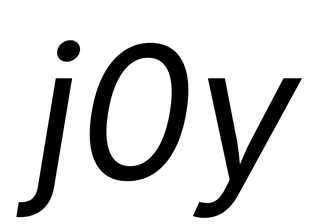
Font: Inter-Italic_Italic